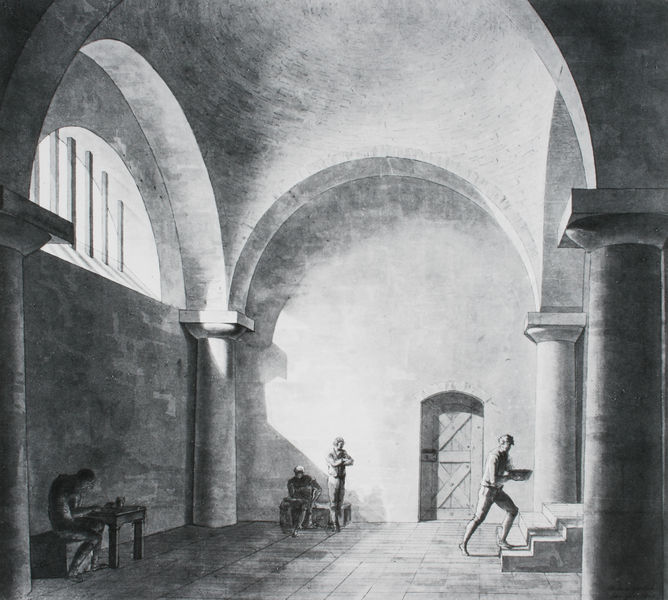
Titel: Studienzeichnung Gefängnis
Künstler: Friedrich von Gärtner
Standort: München
Institution: Architekturmuseum der Technischen Universität
Schlagwörter: gemälde, kämpfer, mann, schatten, weiß, menschen, sitzen, fenster, grau, hell, holz, licht, männer, raum, schwarz, säule, säulen, tisch, tür, zeichnung, gebäude, wand, diener, mensch, schüssel, stehen, stein, tragen, innenraum, gitter, kirche, sonne, boden, interieur, decke, innen, traurig, bogen, perspektive, fels, leer, mauer, kahl, bank, figuren, rundbogen, kuppel, treppe, essen, interior, stufen, bretter, warten, hoch, halle, bögen, keller, gewölbe, stangen, buch, schwarz-weiß, fliesen, inneres, klinke, lichtstrahlen, fenstergitter, gefängnis, gitterstäbe, kerker, zelle, hellgrau, schreiben, vergittert, wächter, schreiber, verließ, sitzbank, mamor, holztür, tonnengewölbe, vorraum, vorhalle, trppe, teine, kupprl, steinfußboden, sitzbanl